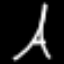
Label: The Eiffel Tower